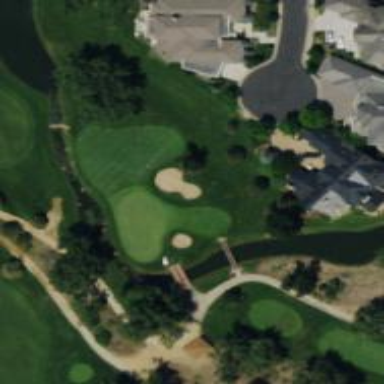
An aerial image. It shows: Golf hole for the sport of golf.